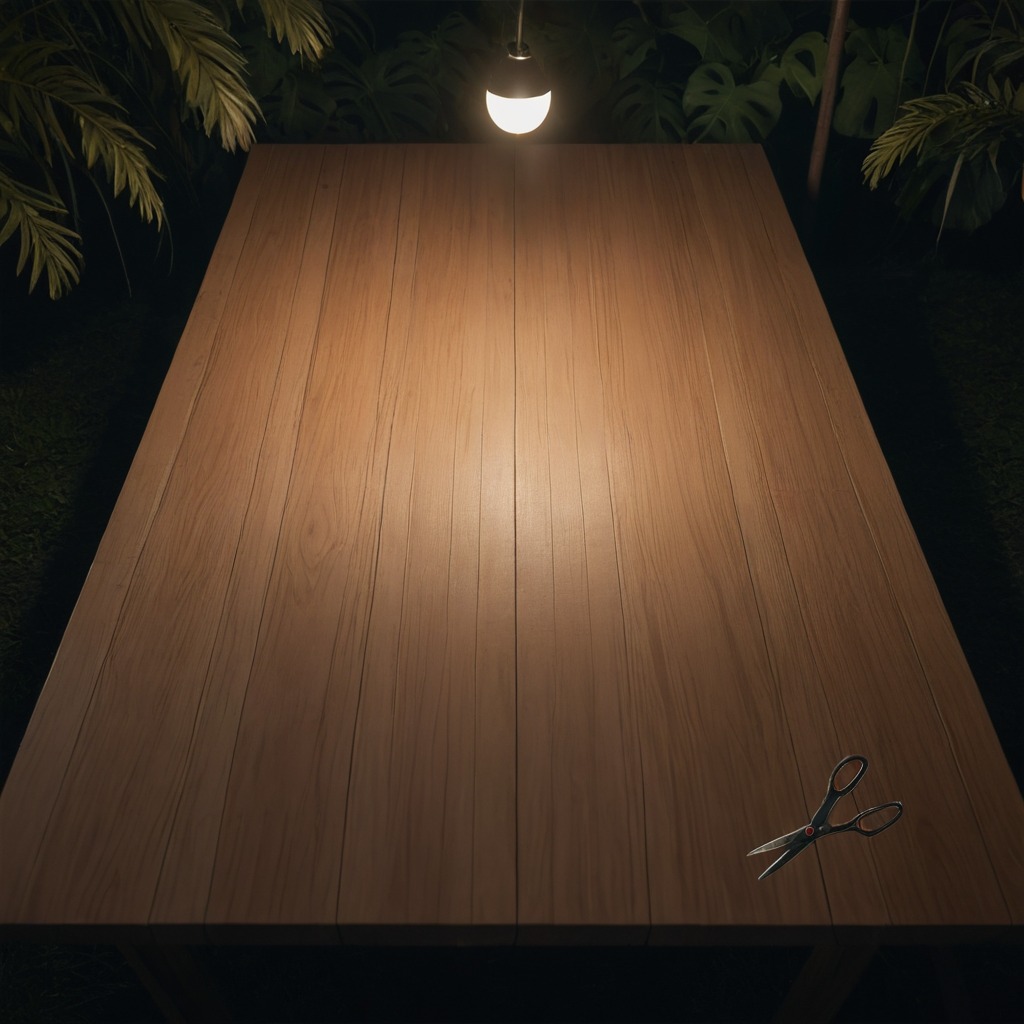
A scissor is lying on the wooden table.